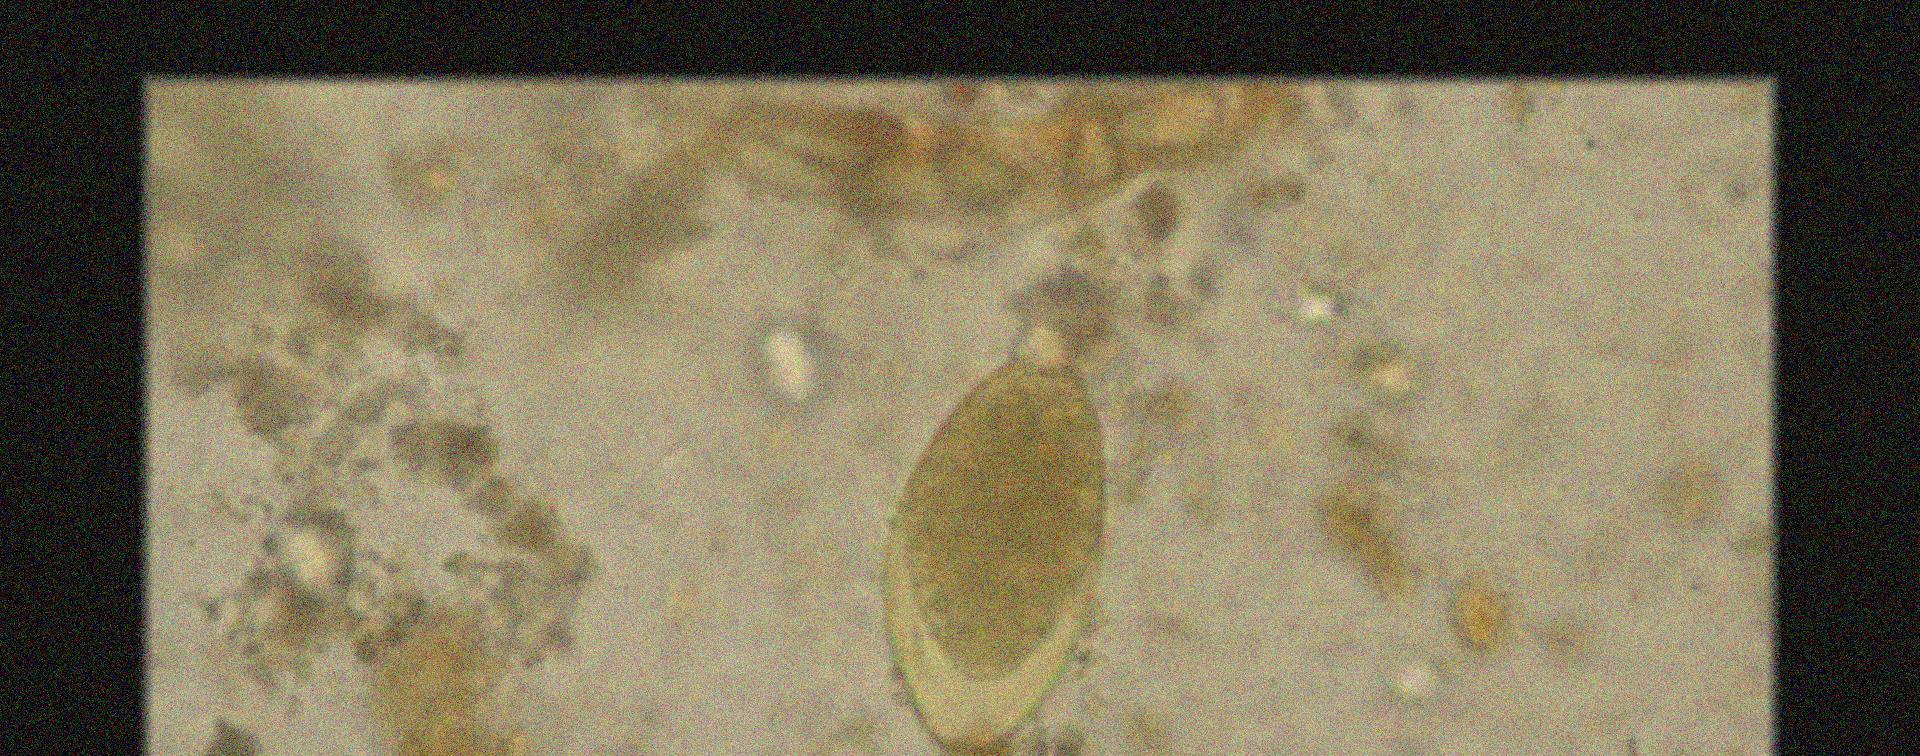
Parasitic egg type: Fasciolopsis buski